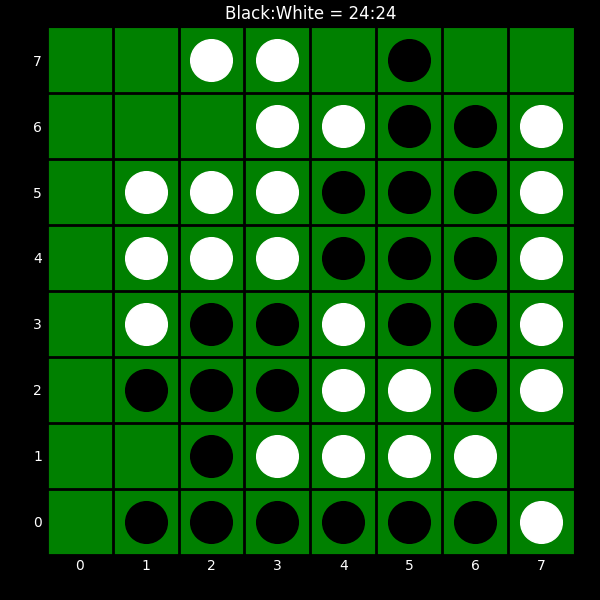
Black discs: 24
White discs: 24